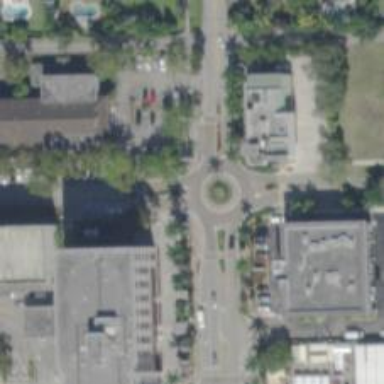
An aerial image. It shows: Tertiary road leading to roundabout.